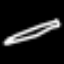
Label: pencil